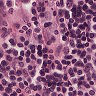
Metastatic tissue present: yes